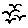
Label: bird